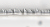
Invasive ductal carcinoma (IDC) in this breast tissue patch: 0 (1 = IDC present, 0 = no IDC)